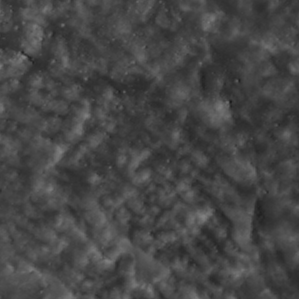
Label: non_frost